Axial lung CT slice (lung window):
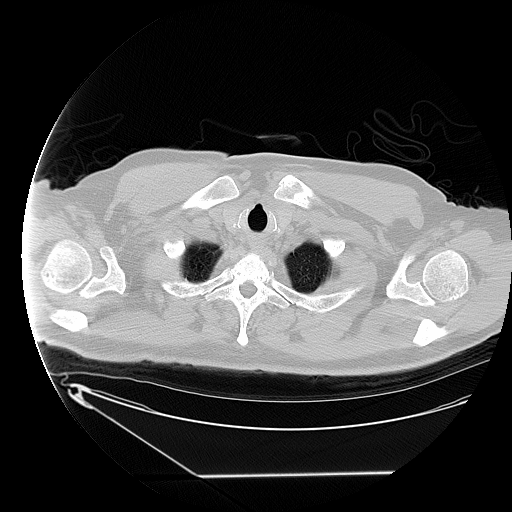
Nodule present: no